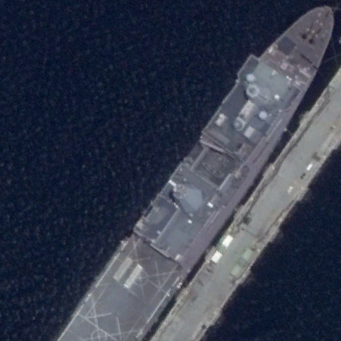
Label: combat